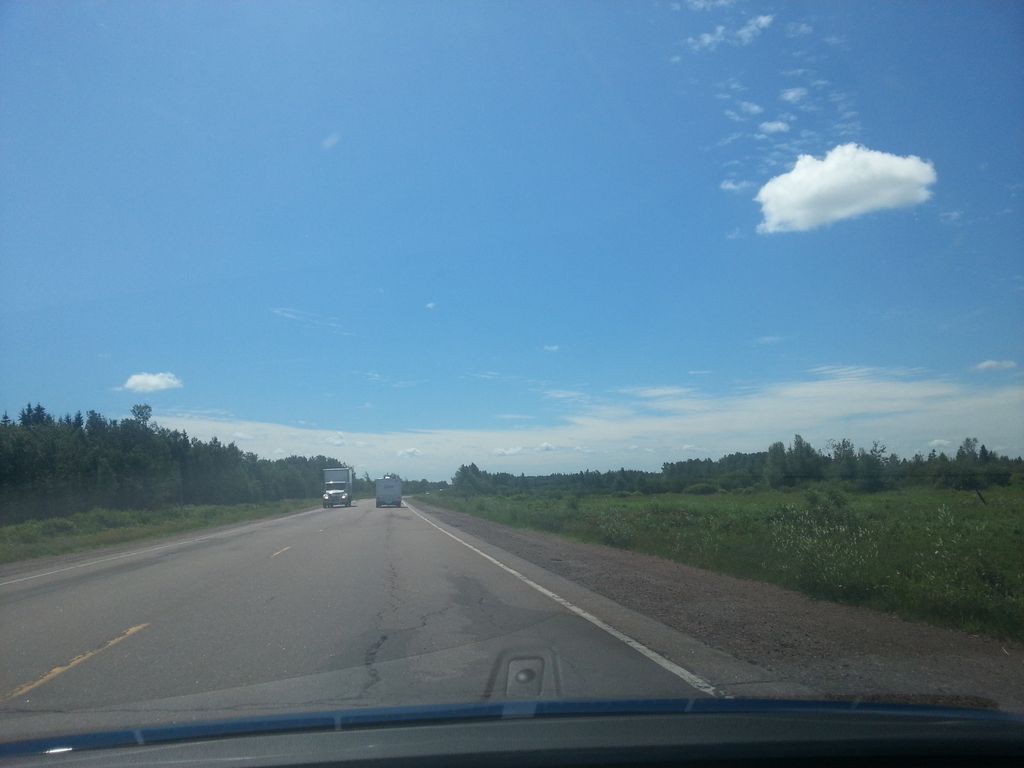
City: charlottetown